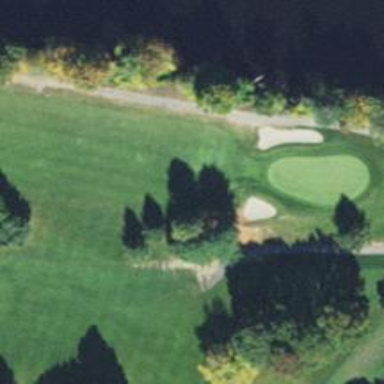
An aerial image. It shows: Path for golf carts.